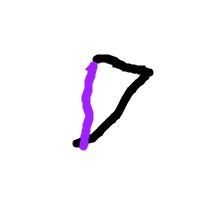
Shape: triangle